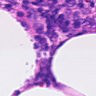
Metastatic tissue present: no